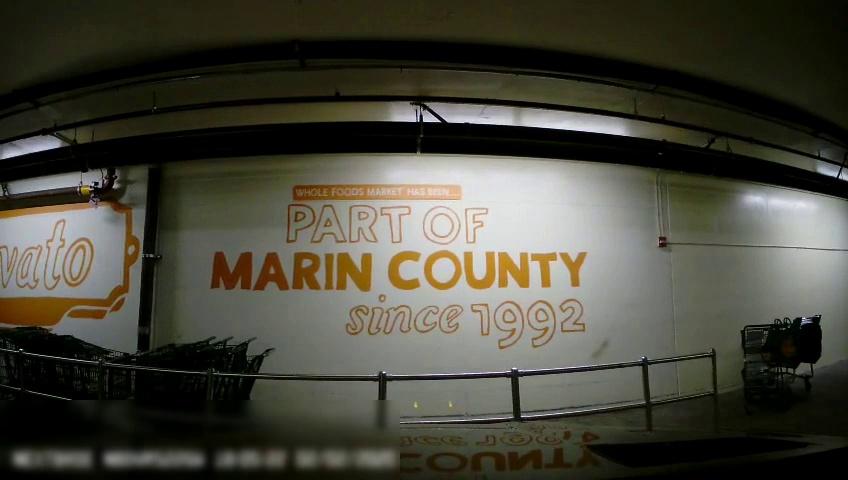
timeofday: Dusk/Dawn/Twilight
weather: Other